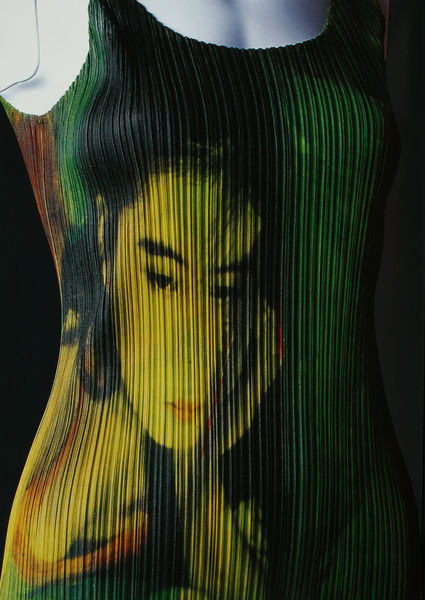
Titel: Kleid: "Pleats Please Issey Miyake Guest Artist Series No. 2: Nobuyoshi Araki on Pleats Please"
Künstler: Issey Miyake
Standort: Kyoto (Japan)
Institution: Kyoto Costume Institute
Schlagwörter: hand, kopf, körper, gelb, grün, ausschnitt, brust, busen, finger, frau, frisur, haar, kleid, mund, ohr, schwarz, weiss, blick, dame, rot, mode, hemd, augen, falten, gesicht, kleidung, porträt, haare, augenbrauen, kinn, lippen, rosa, traurig, rund, taille, japan, linien, ausdruck, dress, green, woman, yellow, gestreift, streifen, aufstützen, oberkörper, foto, fotografie, eng, denken, traurigkeit, asien, druck, asiatisch, puppe, sommerkleid, china, plissee, pop art, gel, shirt, colours, ärmellos, achseln, badeanzug, damenmode, top, t shirt, asiatin, kleidungsstück, plisse, frauengesicht, body art, melancholy, sadness, torso, desperation, face on dress